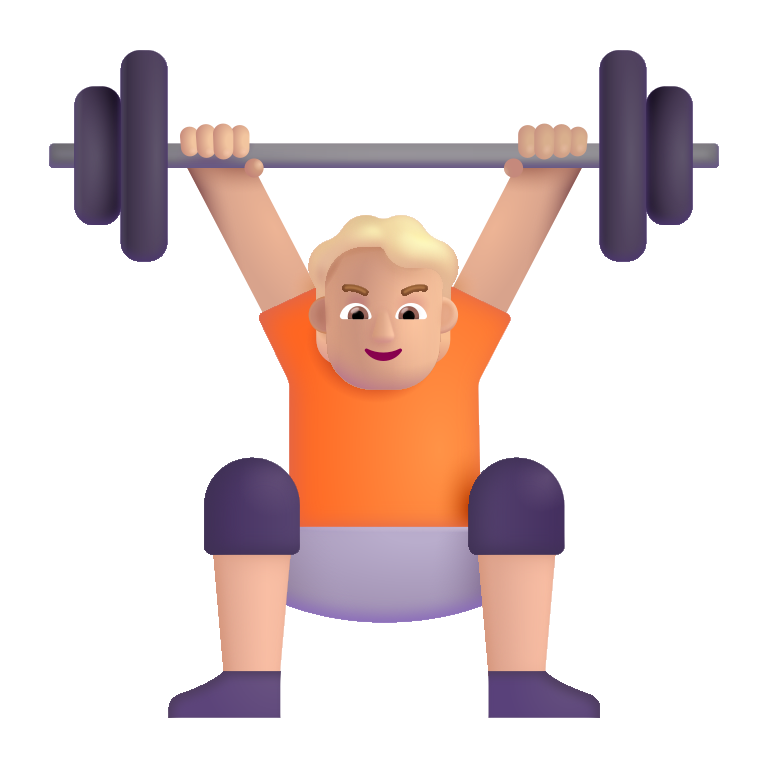
person lifting weights color  light